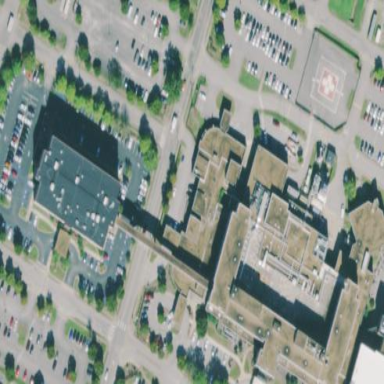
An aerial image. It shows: Hospital building.